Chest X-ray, PA view. Patient: 57 years old, sex M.
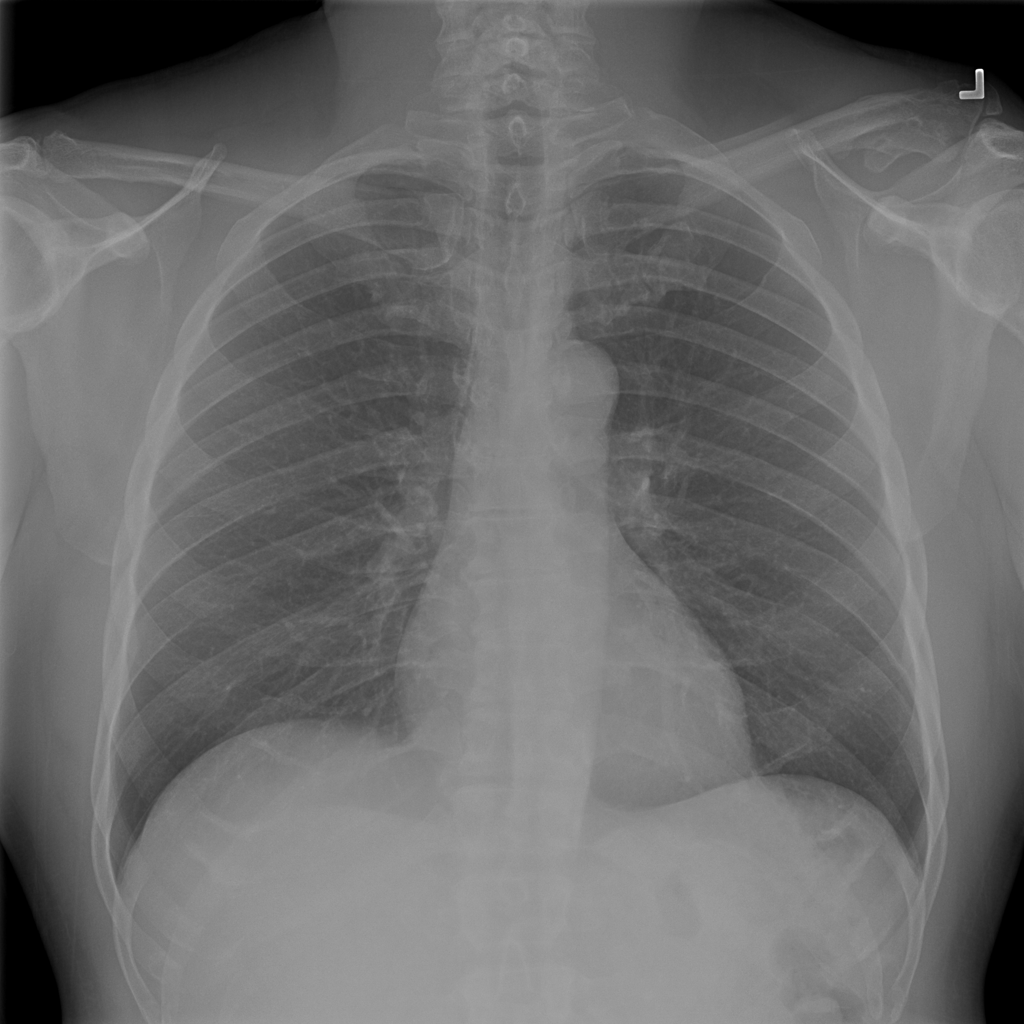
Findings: No Finding